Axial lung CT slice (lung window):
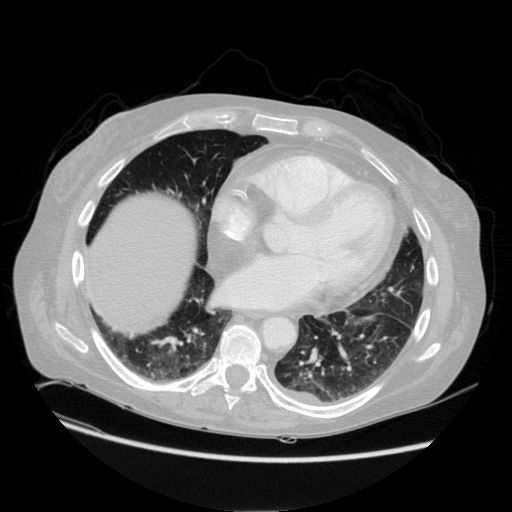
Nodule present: no